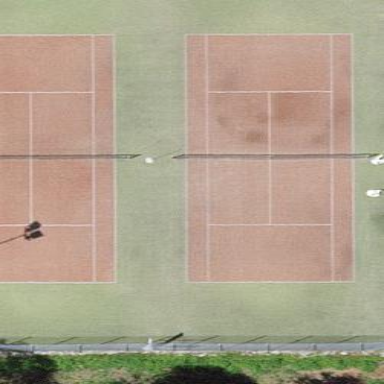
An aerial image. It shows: Tennis court on the leisure land pitch.